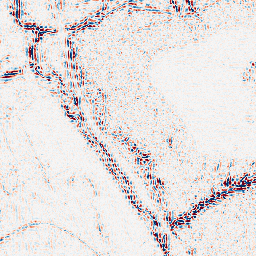
Category: wavelet
Decomposition family: wavelet_dwt
Decomposition parameters: wavelet: db4
level: 2
Upsampling method: bspline
Upsampling parameters: scale: 4
Upsampling scale: 4